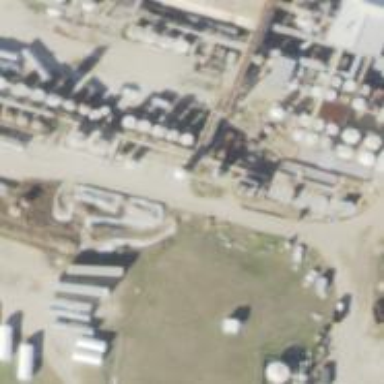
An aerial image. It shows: Silo.